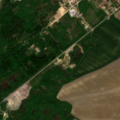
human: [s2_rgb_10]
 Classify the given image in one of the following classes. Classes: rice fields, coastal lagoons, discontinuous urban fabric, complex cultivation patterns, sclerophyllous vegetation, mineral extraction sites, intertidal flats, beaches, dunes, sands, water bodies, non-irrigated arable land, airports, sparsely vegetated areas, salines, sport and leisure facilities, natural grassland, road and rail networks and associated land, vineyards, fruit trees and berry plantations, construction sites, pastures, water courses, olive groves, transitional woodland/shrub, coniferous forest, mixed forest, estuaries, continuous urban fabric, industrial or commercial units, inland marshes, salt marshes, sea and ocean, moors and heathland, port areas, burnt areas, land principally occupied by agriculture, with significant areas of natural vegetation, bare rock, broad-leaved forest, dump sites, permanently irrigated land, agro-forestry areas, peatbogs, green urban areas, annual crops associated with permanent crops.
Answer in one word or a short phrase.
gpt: discontinuous urban fabric, non-irrigated arable land, broad-leaved forest, transitional woodland/shrub